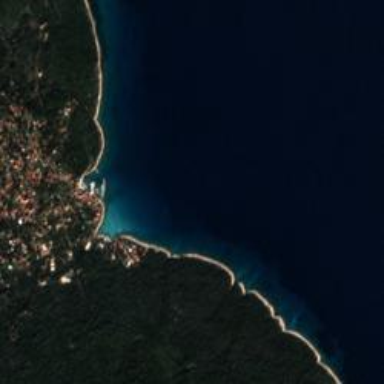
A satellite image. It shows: Beautiful bay with natural surroundings.